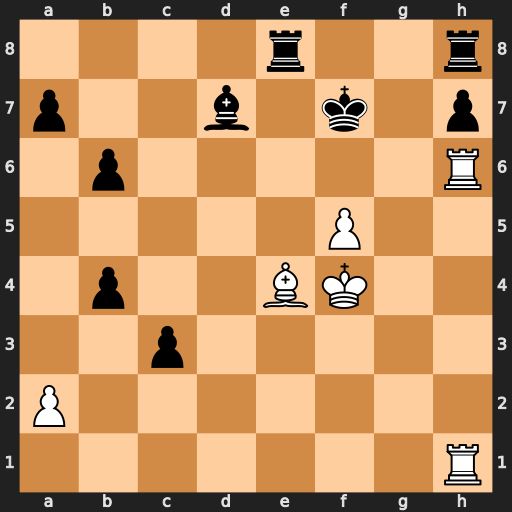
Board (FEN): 4r2r/p2b1k1p/1p5R/5P2/1p2BK2/2p5/P7/7R
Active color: w
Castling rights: -
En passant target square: -
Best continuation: Rxh7+ Rxh7 Rxh7+ Kf8 Rxd7